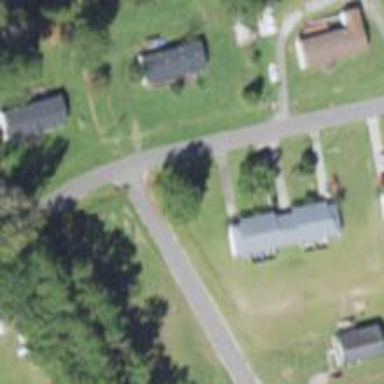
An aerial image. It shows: Residential road.